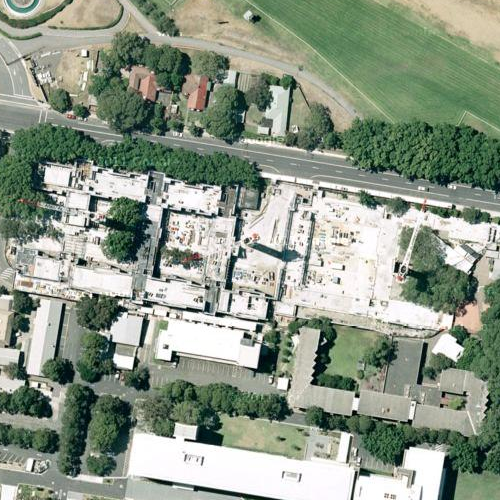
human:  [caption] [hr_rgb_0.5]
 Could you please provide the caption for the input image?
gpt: Some roads go through the industrial area while a railway passed by .

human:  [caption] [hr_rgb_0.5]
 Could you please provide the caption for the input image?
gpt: Many different warehouses arranged neatly in the industrial area with some roads go through .

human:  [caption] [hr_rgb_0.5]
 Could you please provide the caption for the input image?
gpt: Many warehouses arranged neatly in the industrail area with a railway passed by .

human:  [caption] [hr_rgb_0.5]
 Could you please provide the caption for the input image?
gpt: Lots of warehouses arranged in lines in the industrial area with a railway passed by .

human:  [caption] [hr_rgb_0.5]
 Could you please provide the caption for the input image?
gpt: Many warehouses arranged in lines in the industrial area with a railway passed by .